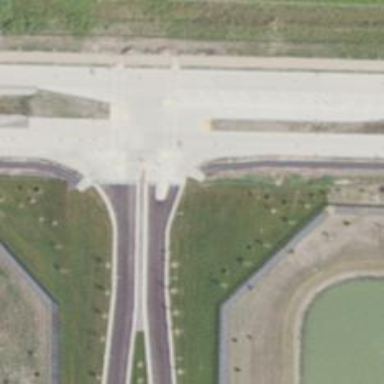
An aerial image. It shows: Marked road crossing.